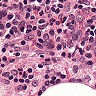
Metastatic tissue present: no